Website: apple
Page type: billing-address
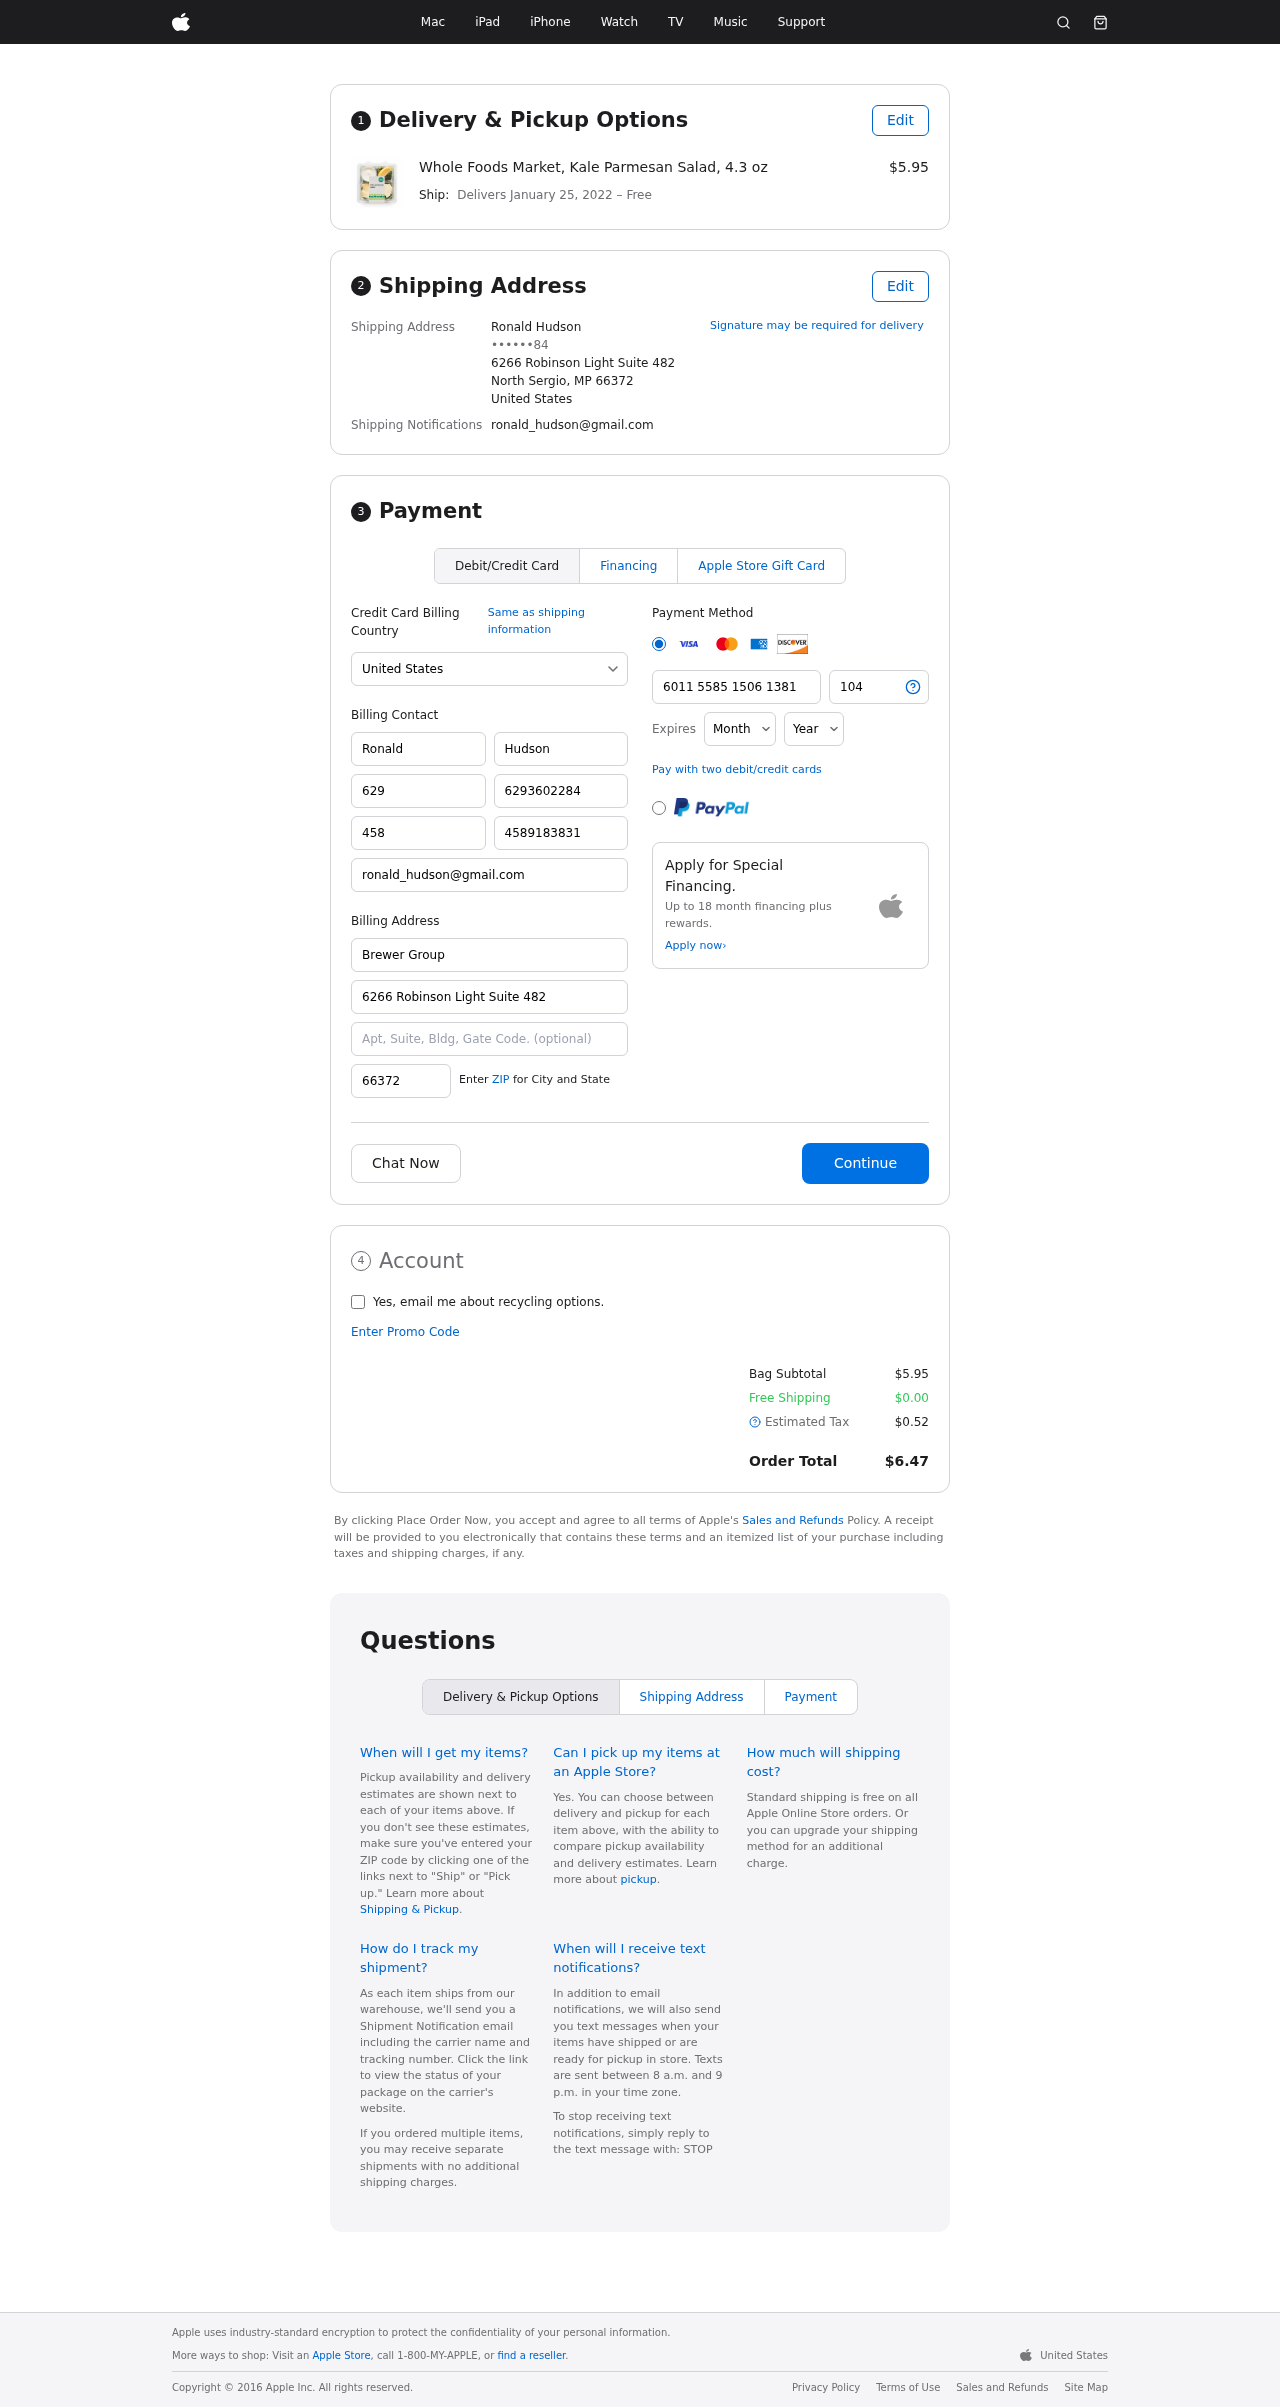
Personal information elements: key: PII_CARD_CVV
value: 104
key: PII_CARD_EXPIRY_MONTH
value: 01
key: PII_CARD_EXPIRY_YEAR
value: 30
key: PII_CARD_NUMBER
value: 6011 5585 1506 1381
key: PII_CITY_STATE_ZIP
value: North Sergio, MP 66372
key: PII_COUNTRY
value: United States
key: PII_EMAIL
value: ronald_hudson@gmail.com
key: PII_FULLNAME
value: Ronald Hudson
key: PII_STREET
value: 6266 Robinson Light Suite 482
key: PII_PHONE_MASKED
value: ••••••84
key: PII_BILLING_FIRSTNAME
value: Ronald
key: PII_BILLING_LASTNAME
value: Hudson
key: PII_BILLING_PHONE_AREA
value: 629
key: PII_BILLING_PHONE
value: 6293602284
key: PII_BILLING_PHONE_ALT_AREA
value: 458
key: PII_BILLING_PHONE_ALT
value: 4589183831
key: PII_BILLING_EMAIL
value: ronald_hudson@gmail.com
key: PII_BILLING_COMPANY
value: Brewer Group
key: PII_BILLING_STREET
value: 6266 Robinson Light Suite 482
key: PII_BILLING_POSTCODE
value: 66372
Product elements: key: PRODUCT1_NAME
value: Whole Foods Market, Kale Parmesan Salad, 4.3 oz
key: PRODUCT1_PRICE
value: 5.95
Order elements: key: ORDER_DELIVERY_DATE
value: January 25, 2022
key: ORDER_SUBTOTAL
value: $5.95
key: ORDER_SHIPPING_COST
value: $0.00
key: ORDER_TAX
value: $0.52
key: ORDER_TOTAL
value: $6.47